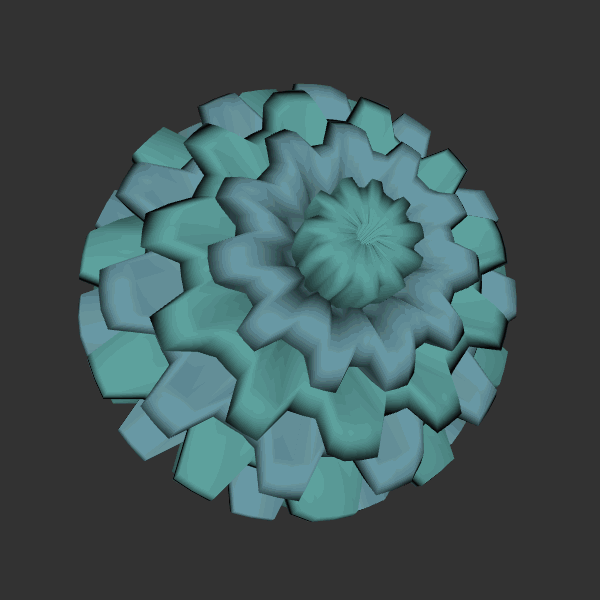
Background: dark